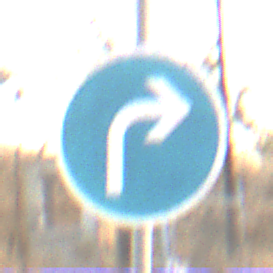
Verkehrszeichen: VorgeschriebeneFahrtrichtungRechts
Umgebung: Outdoor, RoadRail
Tageszeit: SunriseSunset
Wetter: PartlyCloudy
Licht: Natural
Jahreszeit: NotSpecified
Kontrast: LowContrast